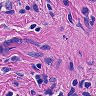
Metastatic tissue present: yes